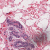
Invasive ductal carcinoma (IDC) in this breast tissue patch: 0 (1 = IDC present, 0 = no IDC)